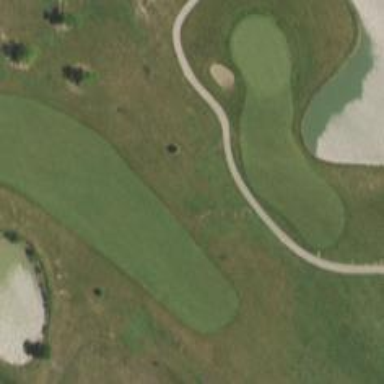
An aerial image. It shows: Path for both roads and golfers.